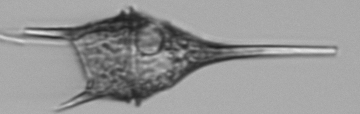
Label: Tripos_lineatus